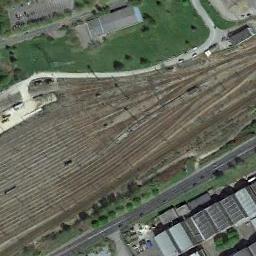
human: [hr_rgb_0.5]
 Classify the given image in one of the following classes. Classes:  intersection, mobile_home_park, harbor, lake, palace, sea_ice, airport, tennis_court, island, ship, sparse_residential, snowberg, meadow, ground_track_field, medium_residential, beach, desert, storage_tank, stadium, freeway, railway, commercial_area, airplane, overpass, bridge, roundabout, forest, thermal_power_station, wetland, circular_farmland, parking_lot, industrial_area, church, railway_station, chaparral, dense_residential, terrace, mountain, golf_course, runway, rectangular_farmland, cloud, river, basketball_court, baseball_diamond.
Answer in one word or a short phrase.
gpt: railway_station